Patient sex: F
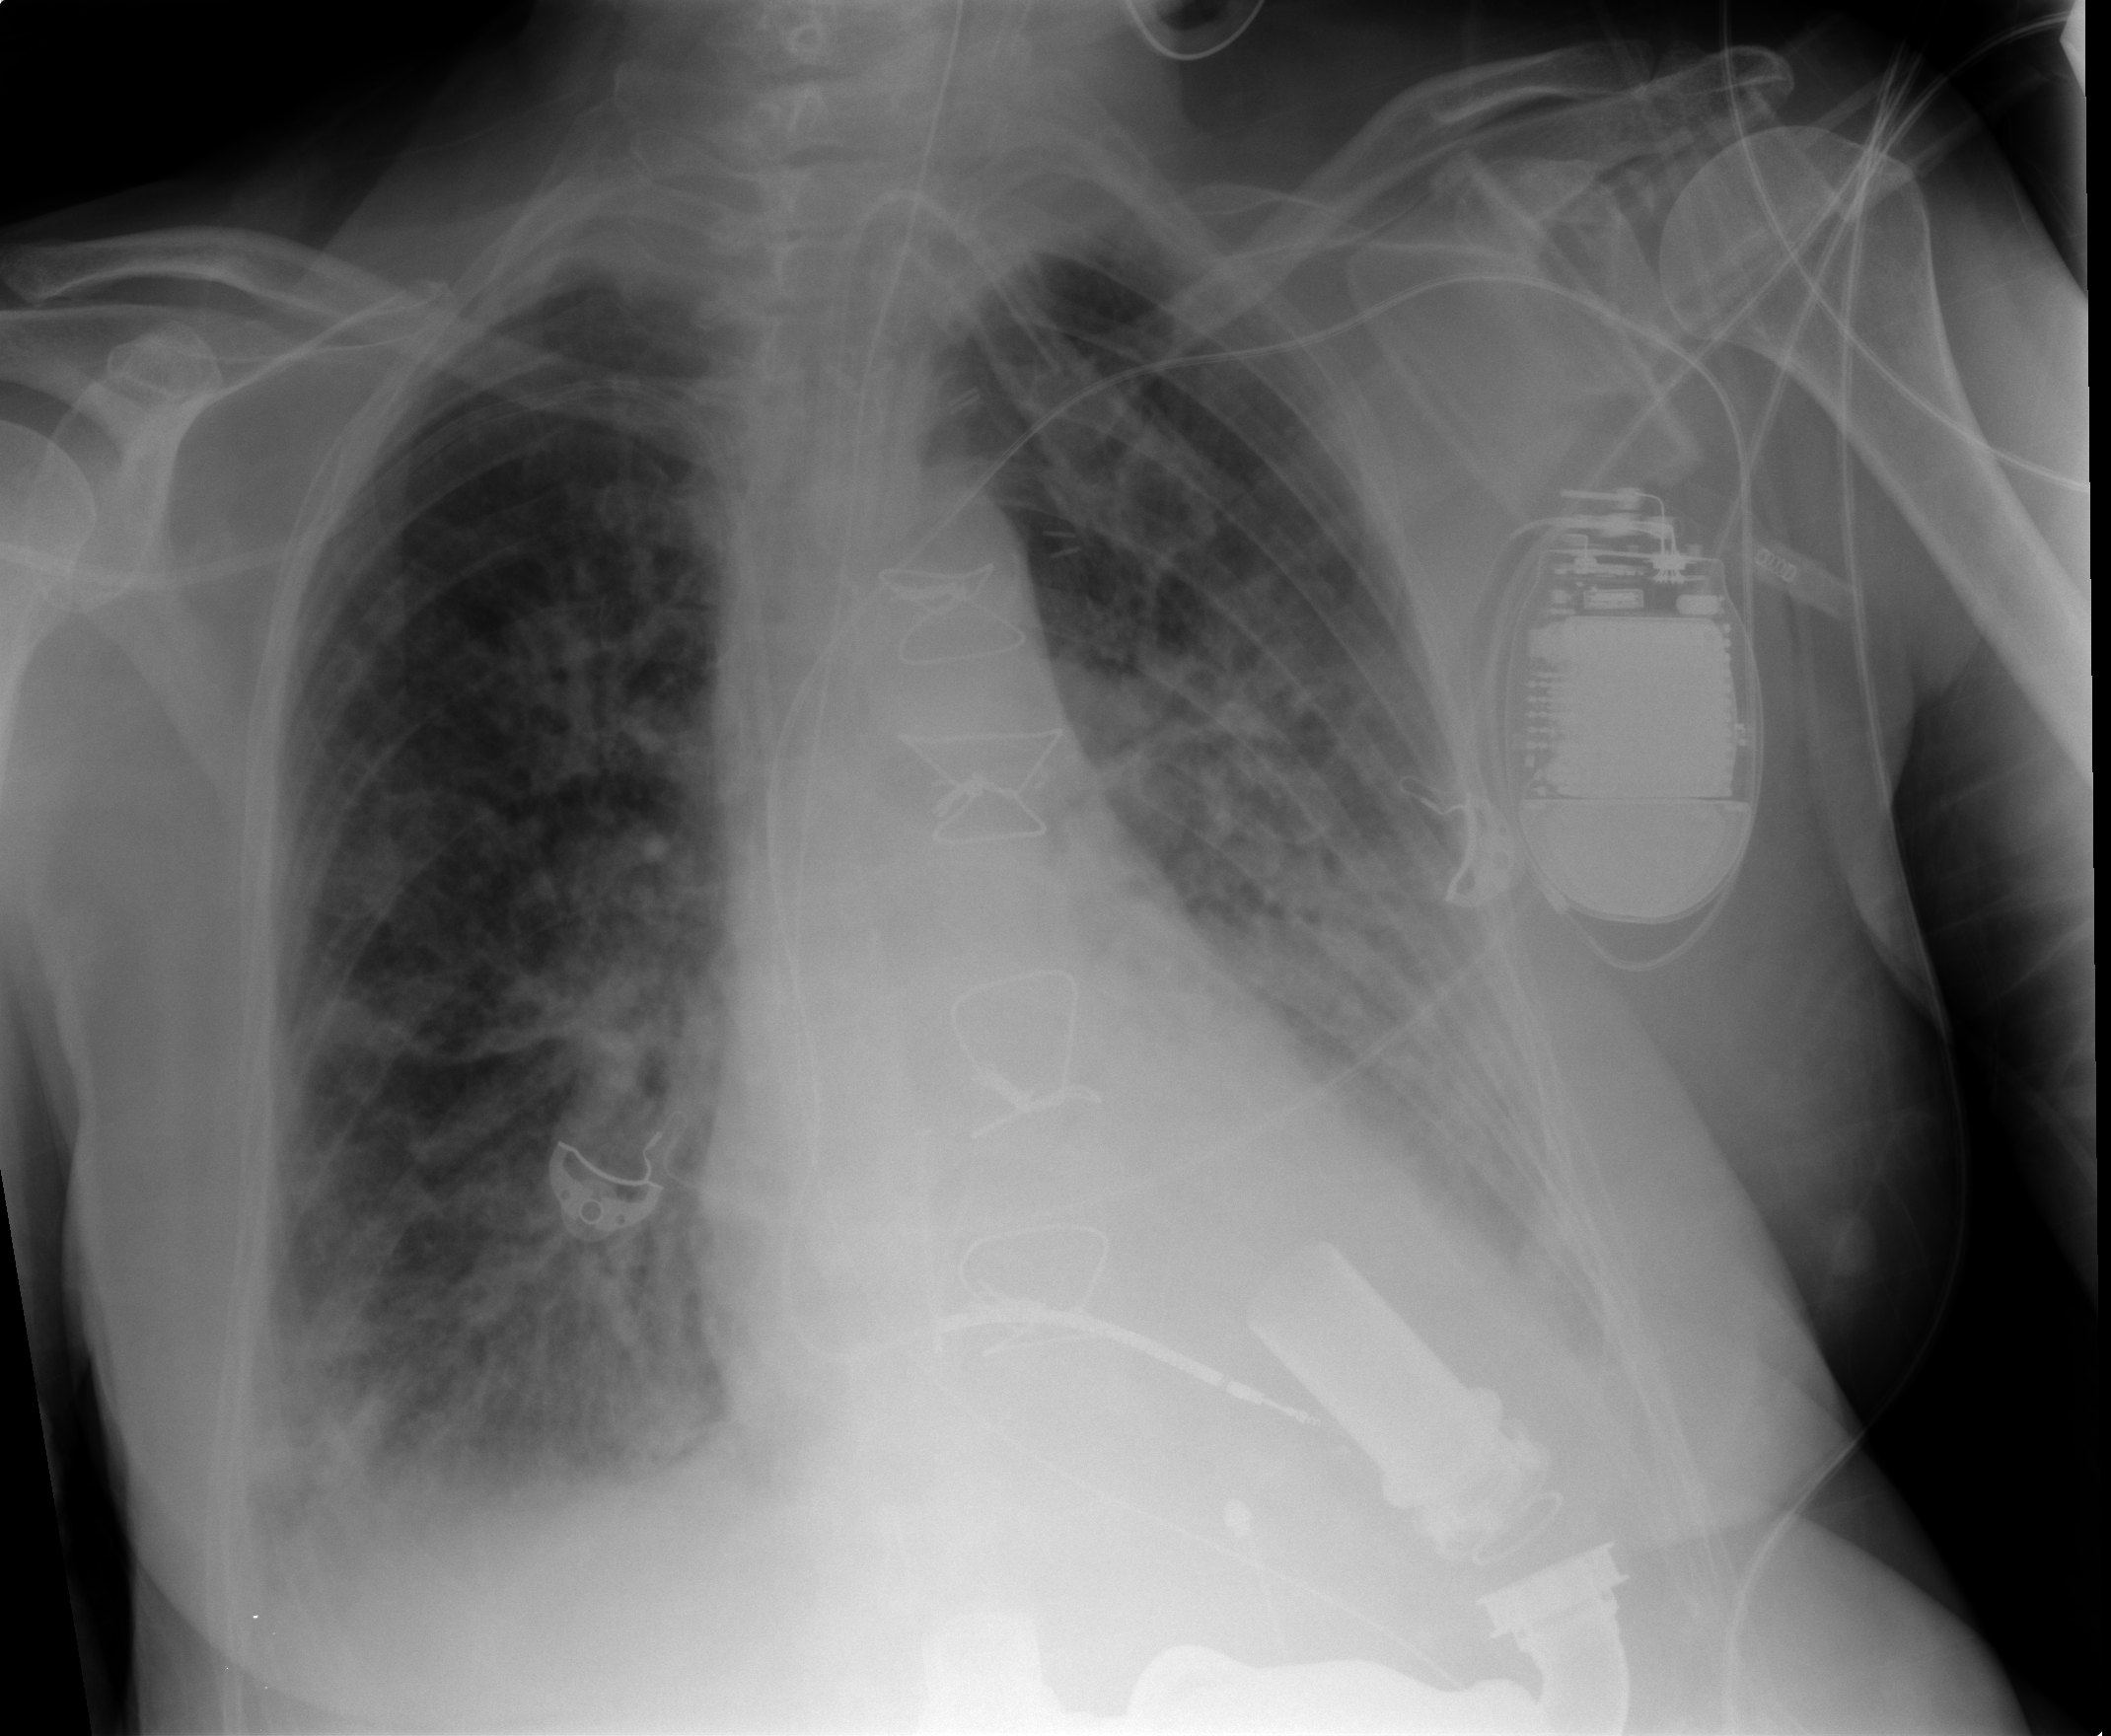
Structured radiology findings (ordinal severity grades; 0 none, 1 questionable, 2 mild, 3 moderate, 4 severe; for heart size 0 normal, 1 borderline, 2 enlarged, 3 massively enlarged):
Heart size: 0
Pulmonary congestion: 3
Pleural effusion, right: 1
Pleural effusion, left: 2
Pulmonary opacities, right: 3
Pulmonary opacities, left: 3
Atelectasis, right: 2
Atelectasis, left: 3